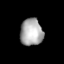
Tissue: lung
Cell type: Endothelial cells
Senescence score: 0.552
Nuclear area (px): 602
Mean DAPI intensity: 169.694